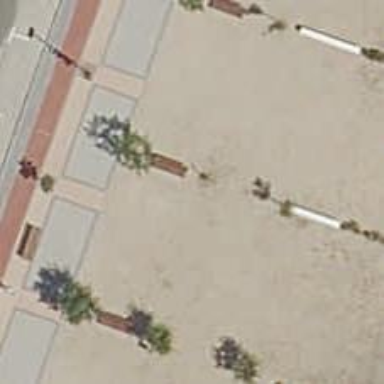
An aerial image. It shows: Bench for seating.